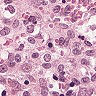
Metastatic tissue present: no